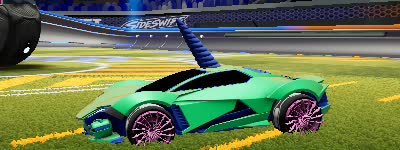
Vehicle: werewolf